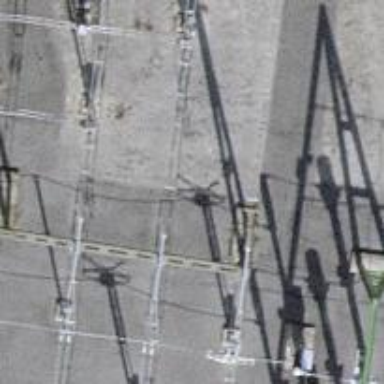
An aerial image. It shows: Insulator used in power systems.